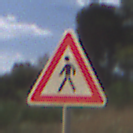
Verkehrszeichen: FussgaengerRechts
Umgebung: Outdoor, Nature
Tageszeit: Midday
Wetter: PartlyCloudy
Licht: Natural
Jahreszeit: NotSpecified
Kontrast: HighContrast